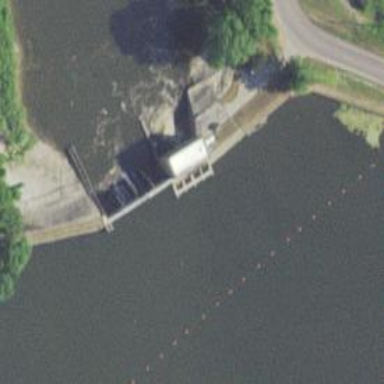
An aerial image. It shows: Dam across waterway.